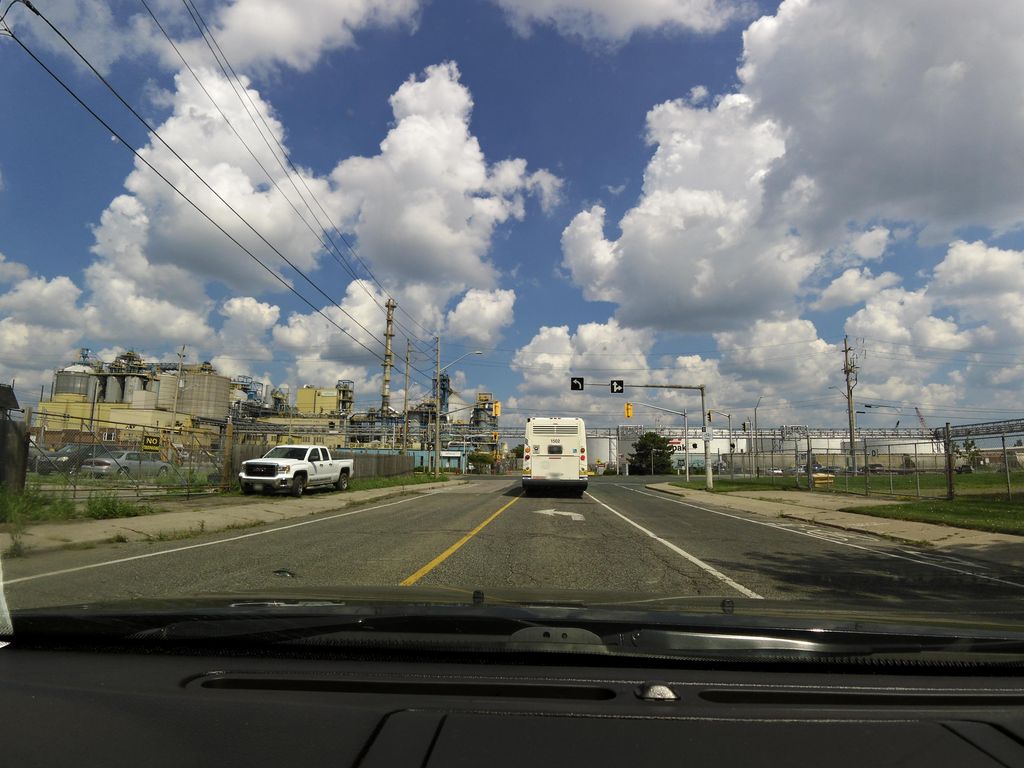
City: hamilton